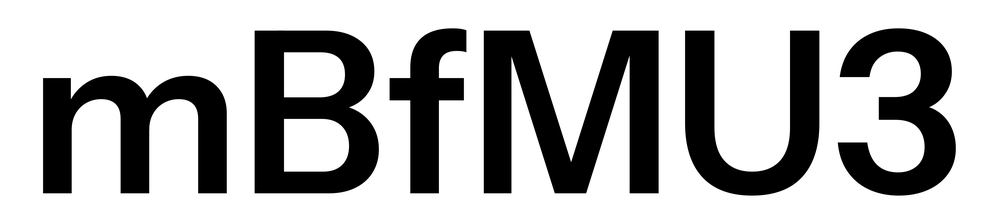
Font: InstrumentSans_SemiBold